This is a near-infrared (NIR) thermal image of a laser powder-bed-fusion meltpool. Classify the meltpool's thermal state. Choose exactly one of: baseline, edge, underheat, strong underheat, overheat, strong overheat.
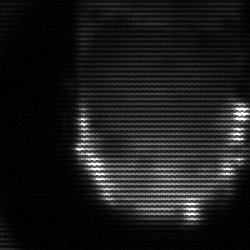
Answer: baseline